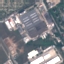
Land use / land cover: Industrial